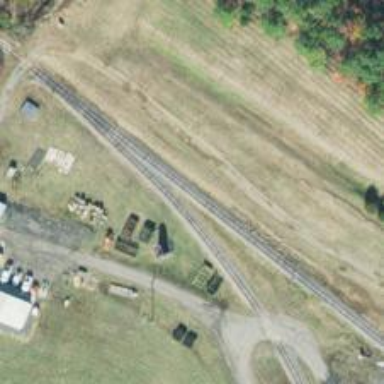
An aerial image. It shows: Rail spur service.